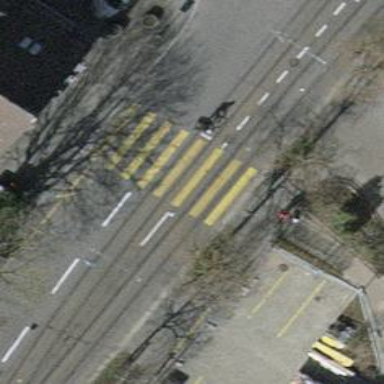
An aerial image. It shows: Tram crossing on the railway.